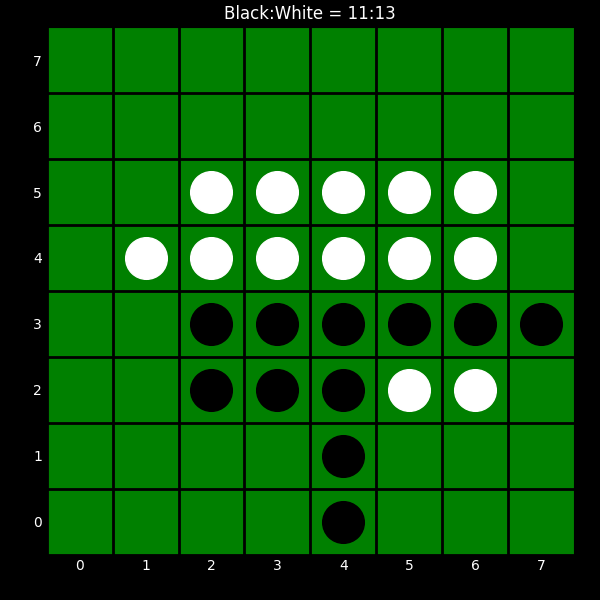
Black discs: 11
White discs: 13